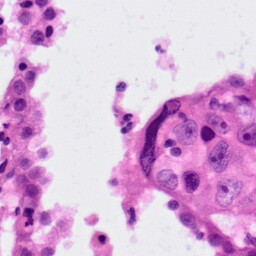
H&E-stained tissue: Lung